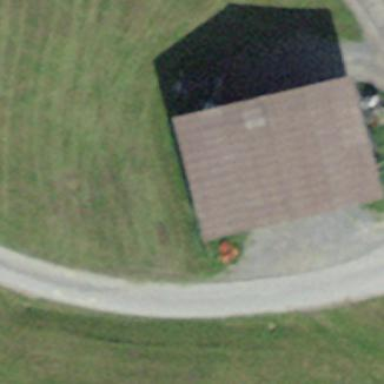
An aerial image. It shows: Shed building.